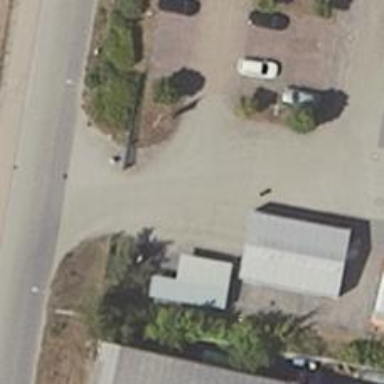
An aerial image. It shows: Road serving as parking aisle.